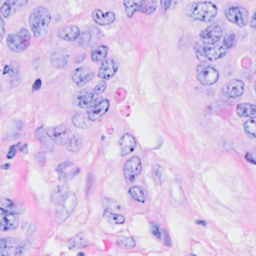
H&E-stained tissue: Breast